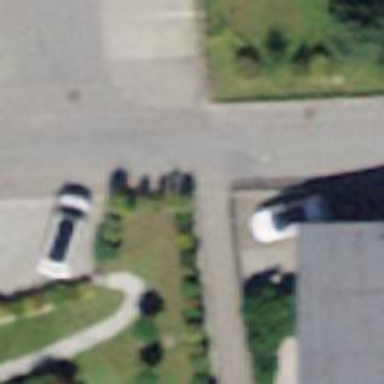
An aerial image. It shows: Residential road with asphalt surface and no sidewalk.